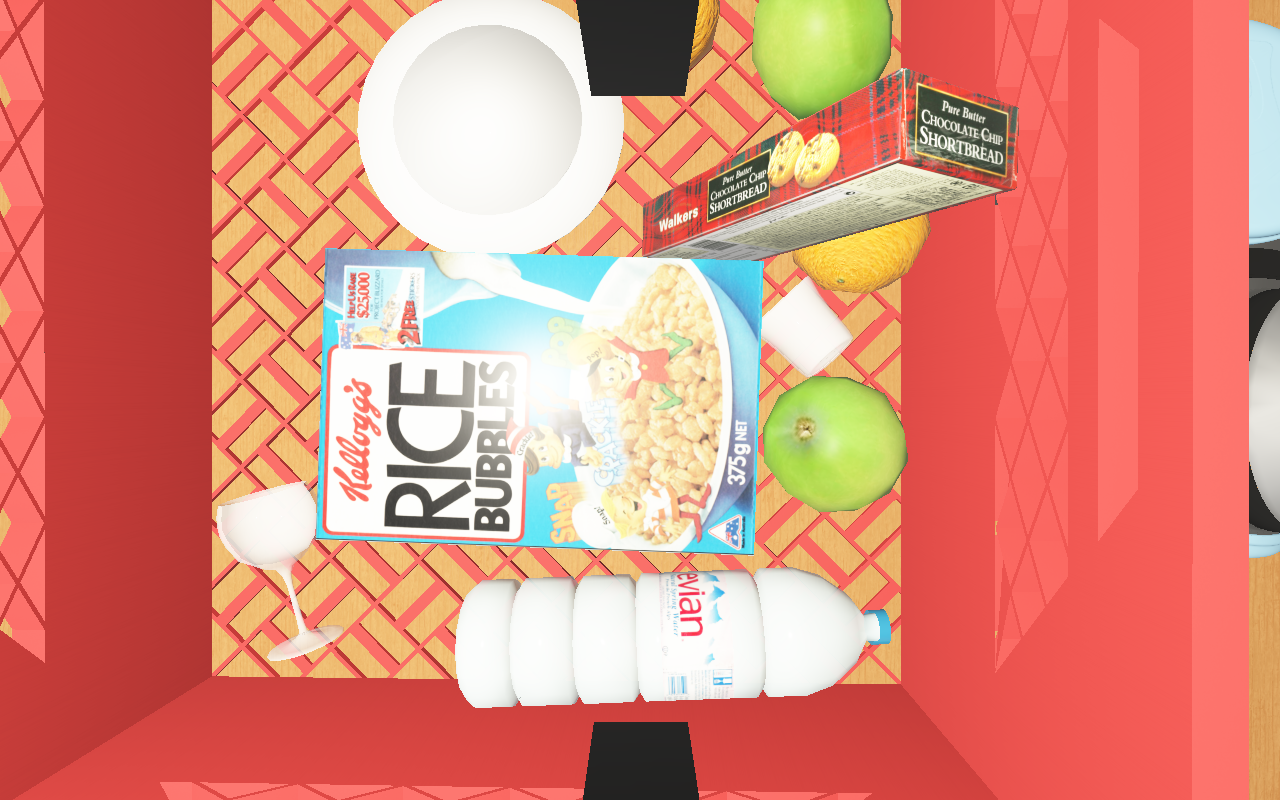
Objects in the scene:
carafe
water bottle
apple
apple
wineglass
honey jar
cereal box
biscuit box